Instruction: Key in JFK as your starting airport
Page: home
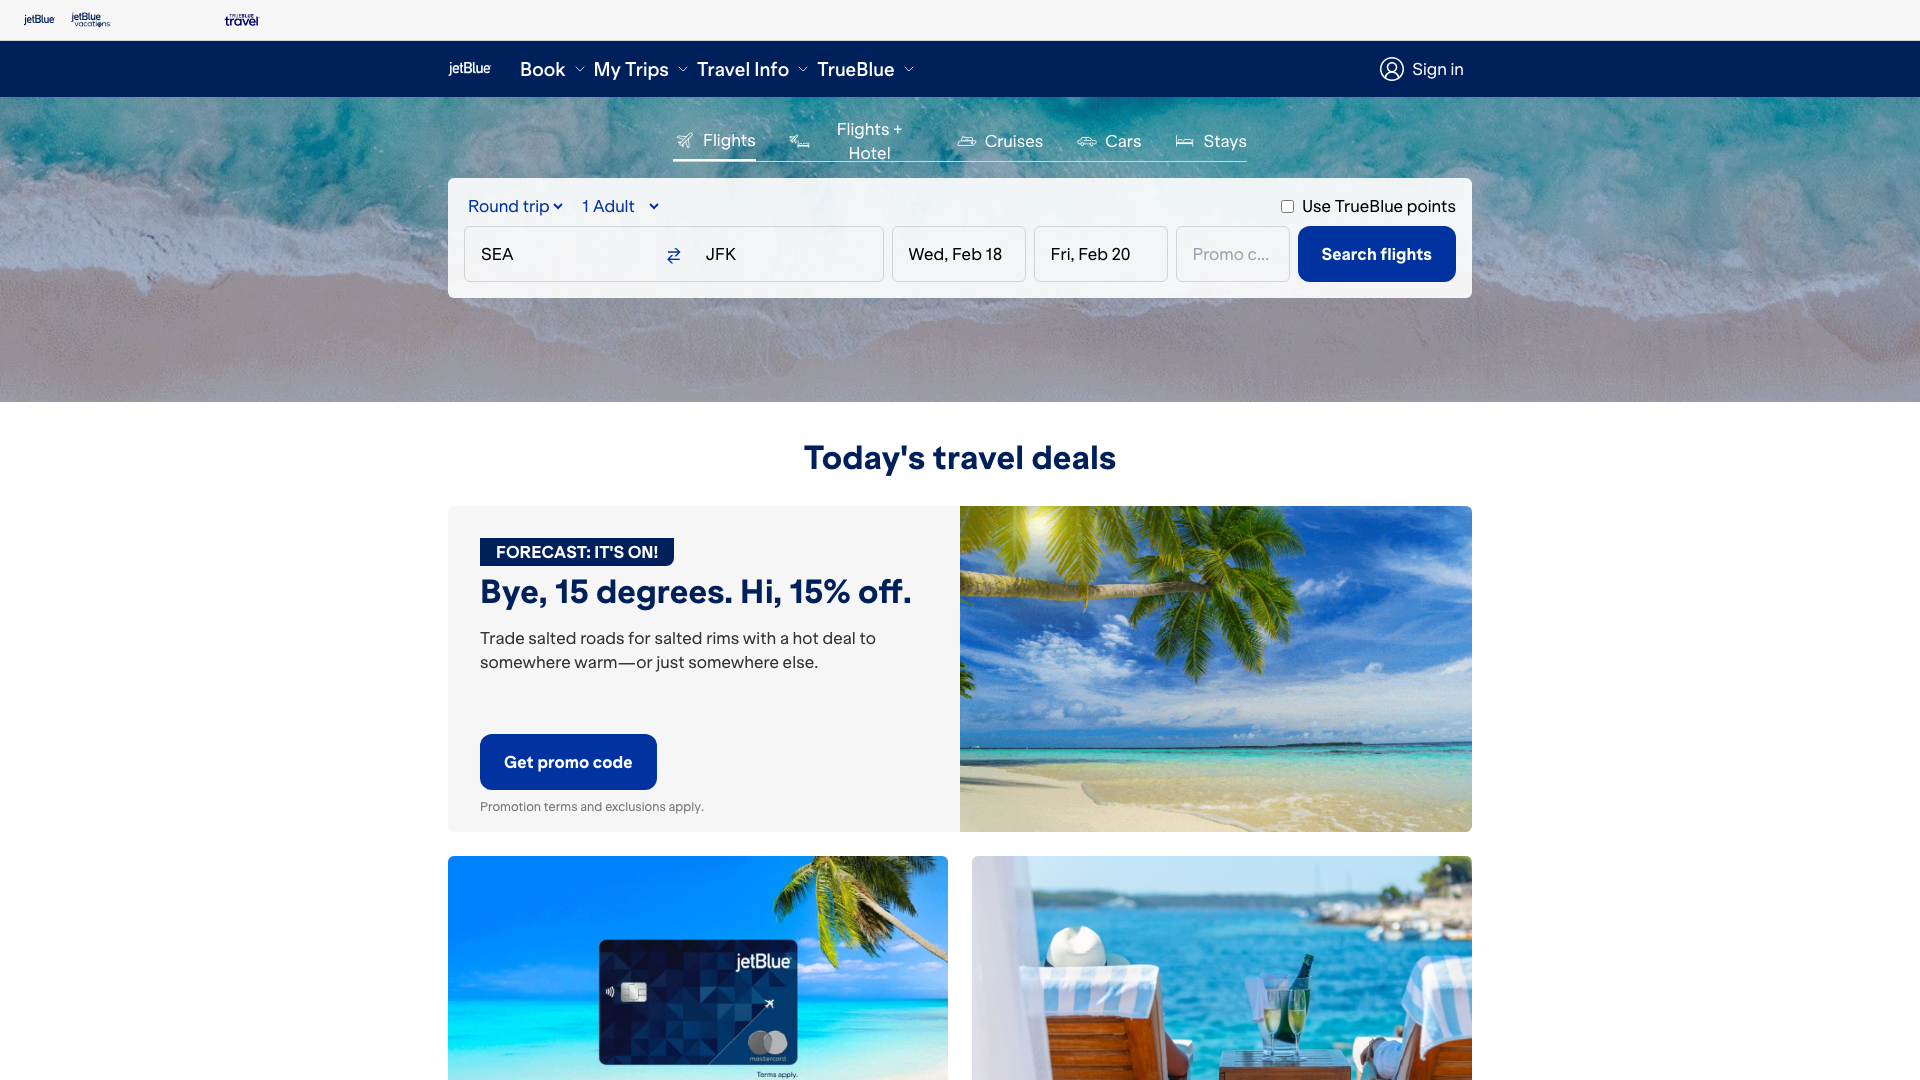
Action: type